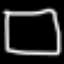
Label: square